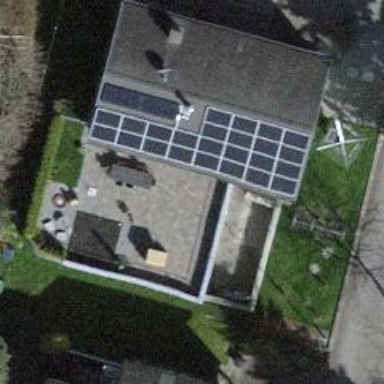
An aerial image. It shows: Solar power generator.